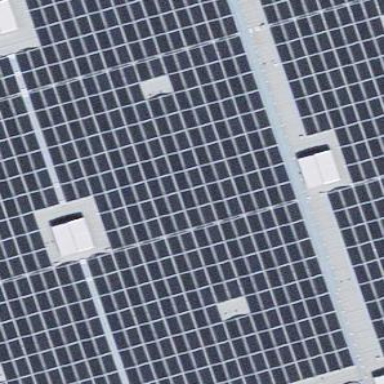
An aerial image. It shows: Solar power generator.